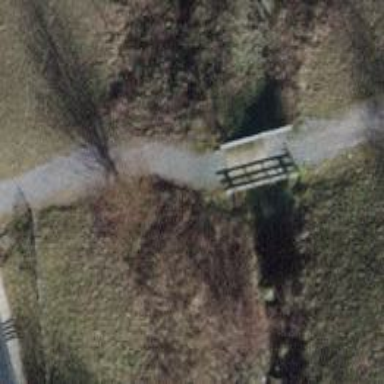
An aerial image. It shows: Footway bridge.